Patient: sex F, age 56
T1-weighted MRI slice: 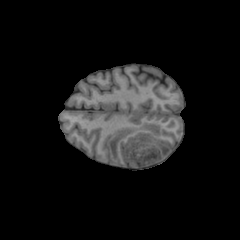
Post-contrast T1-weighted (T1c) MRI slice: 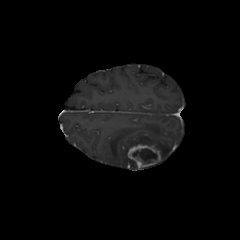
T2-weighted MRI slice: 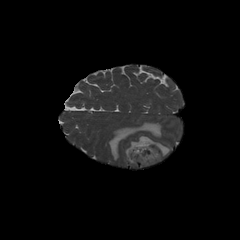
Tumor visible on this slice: yes
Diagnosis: Glioblastoma, IDH-wildtype
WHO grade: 4